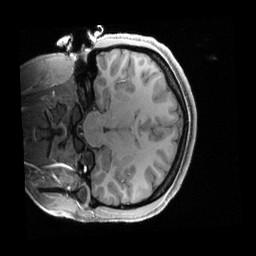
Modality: T1w
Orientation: coronal
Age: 20
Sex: female
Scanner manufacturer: siemens
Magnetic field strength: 3 T
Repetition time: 2.4 s
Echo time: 0.00222 s